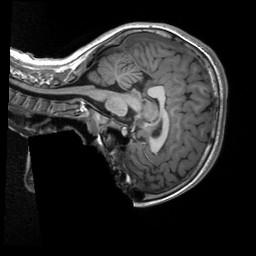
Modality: T1w
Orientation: sagittal
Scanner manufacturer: siemens
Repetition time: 2.3 s
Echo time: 0.00229 s